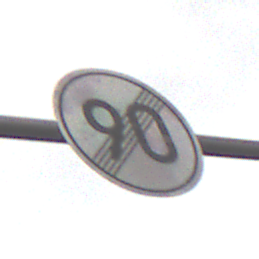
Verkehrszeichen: EndeGeschwindigkeit90
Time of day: MorningAfternoon
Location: Outdoor (Nature)
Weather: Overcast
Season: NotSpecified
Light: Natural